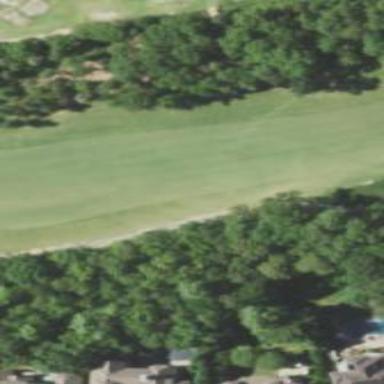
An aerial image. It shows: Grassy area designated as golf fairway.